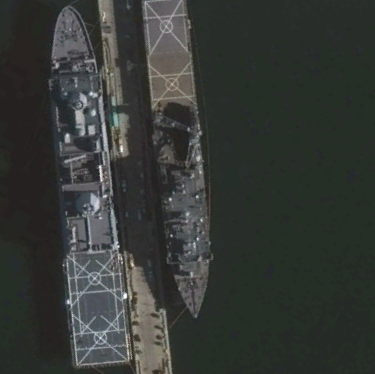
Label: combat